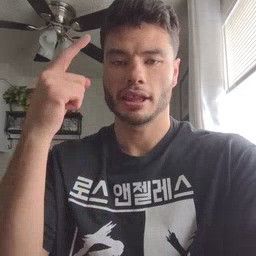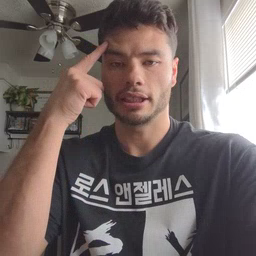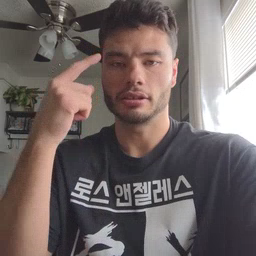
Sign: think